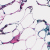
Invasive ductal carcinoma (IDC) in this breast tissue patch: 0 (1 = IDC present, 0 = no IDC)